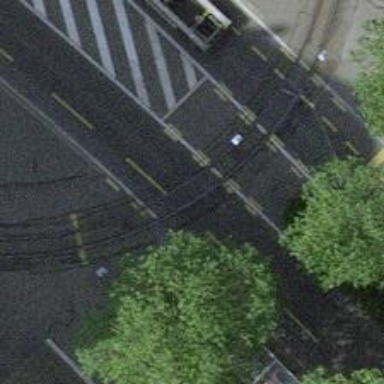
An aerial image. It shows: Tram level crossing on the railway.